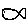
Label: fish